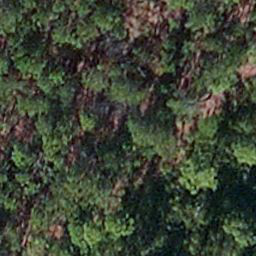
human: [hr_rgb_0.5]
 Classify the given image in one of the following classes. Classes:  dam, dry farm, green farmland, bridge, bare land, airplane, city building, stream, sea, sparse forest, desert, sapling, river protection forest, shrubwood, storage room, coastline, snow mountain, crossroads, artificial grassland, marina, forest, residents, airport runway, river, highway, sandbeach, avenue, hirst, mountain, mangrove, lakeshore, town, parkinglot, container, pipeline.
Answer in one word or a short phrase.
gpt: sapling